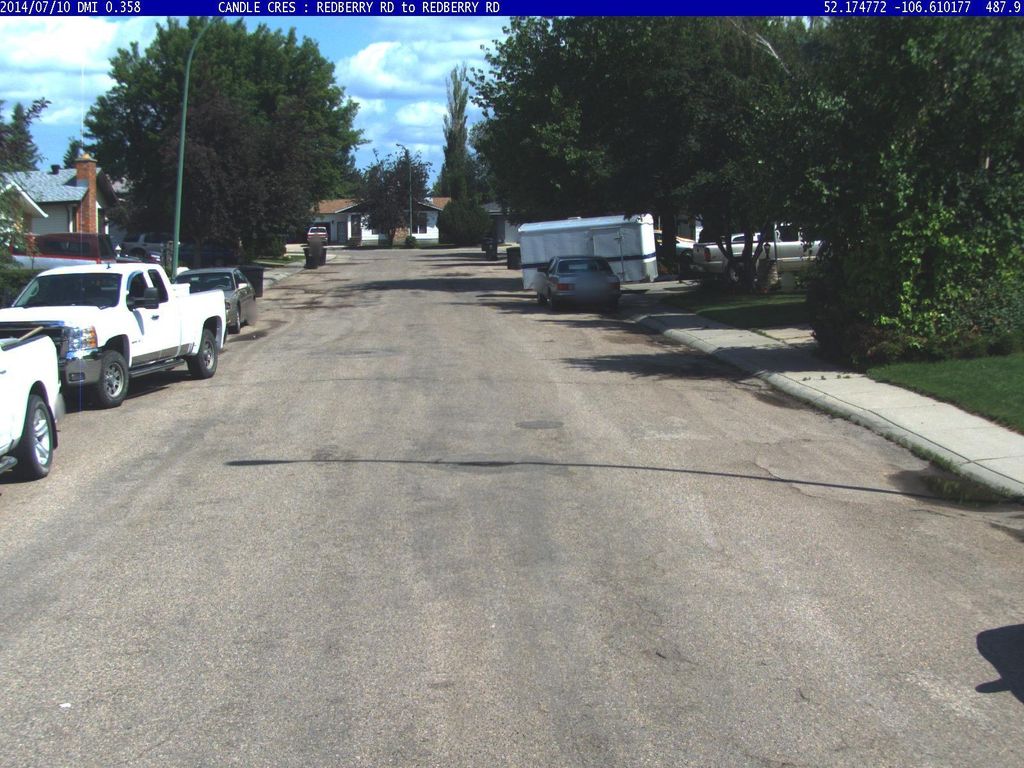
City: saskatoon